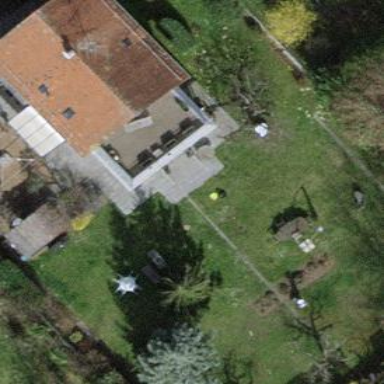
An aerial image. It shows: Garden surrounded by fence.